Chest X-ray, PA view. Patient: 56 years old, sex F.
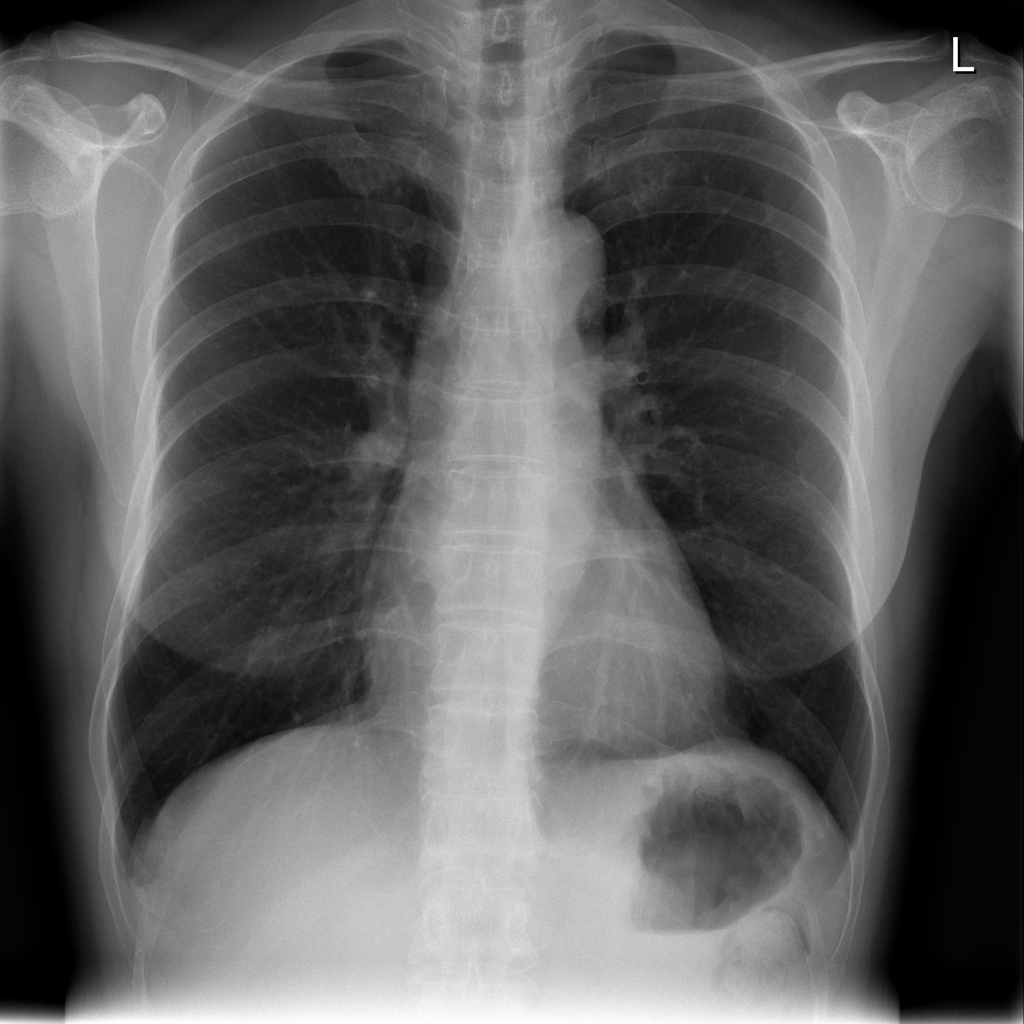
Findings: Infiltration